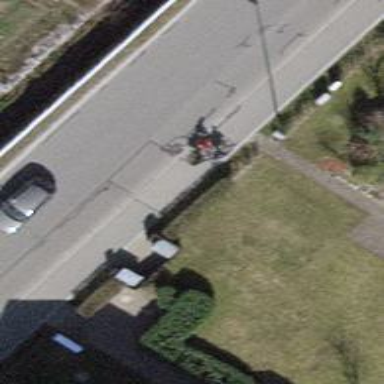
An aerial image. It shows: Entrance with barrier.